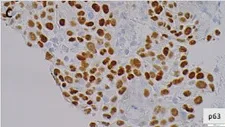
Malignant cells are positive for Cytokeratin 7, Cytokeratin 5/6, Epithelial Specific Antigen 4 (Ber-EP4) (B, D, E), consistent with carcinomatous origin.
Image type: pathology (immunostaining)